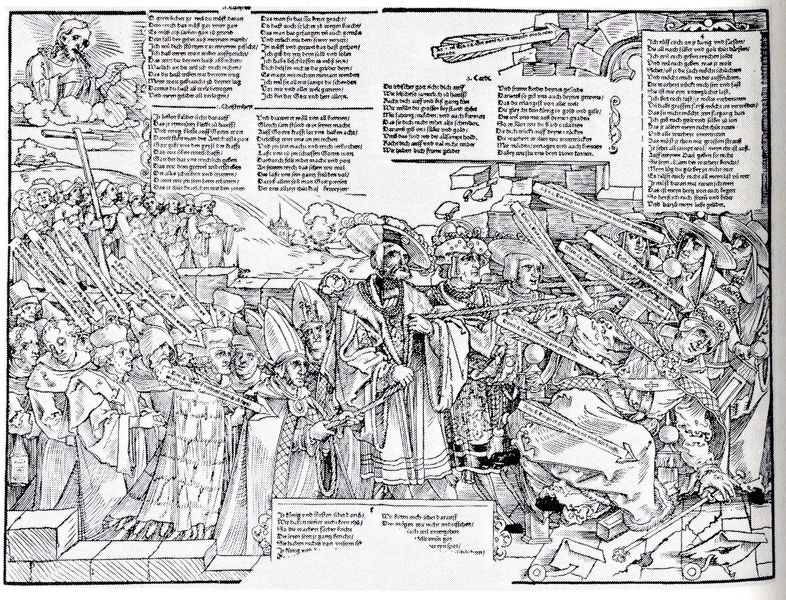
Titel: Der Sturz des Papsttums
Künstler: Hans Sebald Beham
Institution: (Seriendruck)
Schlagwörter: feder, gott, himmel, kampf, mann, umhang, weiß, wolken, landschaft, menschen, fenster, grau, hut, hüte, männer, schwarz, zeichnung, weg, wolke, bärte, wand, architektur, kleidung, pelz, rahmen, stein, steine, tod, tot, toter, bild, hände, kirche, mantel, adel, krone, renaissance, holzschnitt, schrift, papier, bogen, stab, fahne, mauer, ziegel, grafik, graphik, spalten, figuren, krieg, schlacht, bischof, könig, papst, karikatur, deutsch, stufen, tor, ruine, buch, burg, kreuz, religion, torbogen, strahlen, seil, druck, viele, stich, seite, illustration, kritik, schwarzweiß, schwert, schwerter, text, zeitung, plakat, mäntel, herrscher, kardinal, fürst, buchdruck, talar, christus, jesus, leid, mittelalter, fall, sturz, knieen, priester, mönch, bischöfe, geistliche, mitra, kreig, bänder, kupferstich, pfeil, schwar, texte, pfeile, ringen, tafeln, reformation, gottvater, druckschrift, mitren, bischofsmütze, päpste, trhon, weltliche, argumente, horde, schwarz wei?, urkunden, mithra, totwer, biscohof, schwerk, abdanken